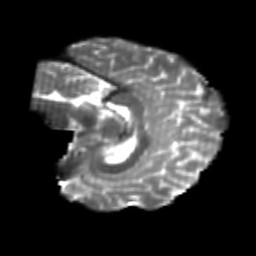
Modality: T2w
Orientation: sagittal
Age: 24
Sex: female
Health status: healthy
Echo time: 0.074 s